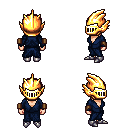
a pixel art fantasy rpg character, female body template, human, light skin, blue robe, white pants, ruby red plain hairstyle, gold helm, leather bracers, metal boots, four views (front, back, left, right), 2x2 character sprite sheet, small pixel art, hard edges, no anti-aliasing